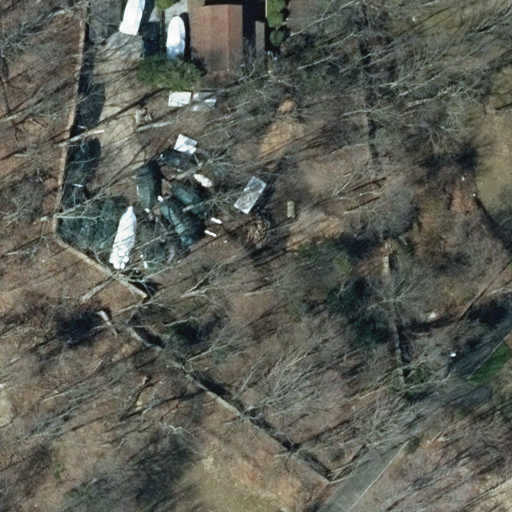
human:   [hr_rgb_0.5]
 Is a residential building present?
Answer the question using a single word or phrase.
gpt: yes

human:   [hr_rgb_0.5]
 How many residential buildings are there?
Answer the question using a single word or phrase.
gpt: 1

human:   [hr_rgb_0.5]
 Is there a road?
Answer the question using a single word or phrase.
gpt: no

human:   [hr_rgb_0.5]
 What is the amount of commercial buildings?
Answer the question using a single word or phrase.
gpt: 0

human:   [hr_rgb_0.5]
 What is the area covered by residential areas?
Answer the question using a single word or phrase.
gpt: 10637m2

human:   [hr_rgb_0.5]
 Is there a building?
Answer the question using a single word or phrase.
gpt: yes

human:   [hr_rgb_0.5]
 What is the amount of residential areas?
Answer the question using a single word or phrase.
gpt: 1

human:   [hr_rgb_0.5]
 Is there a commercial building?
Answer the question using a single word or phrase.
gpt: no

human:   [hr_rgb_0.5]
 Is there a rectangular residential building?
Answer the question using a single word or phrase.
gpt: no

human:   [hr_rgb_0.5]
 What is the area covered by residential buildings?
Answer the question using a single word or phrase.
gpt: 234m2

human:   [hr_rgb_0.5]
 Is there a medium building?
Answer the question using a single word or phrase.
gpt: yes

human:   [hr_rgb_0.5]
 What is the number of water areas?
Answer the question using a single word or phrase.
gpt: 0

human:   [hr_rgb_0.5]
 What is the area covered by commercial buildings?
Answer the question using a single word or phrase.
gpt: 0m2

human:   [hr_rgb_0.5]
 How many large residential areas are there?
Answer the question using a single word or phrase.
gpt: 1

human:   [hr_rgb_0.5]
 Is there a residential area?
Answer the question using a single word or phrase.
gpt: yes

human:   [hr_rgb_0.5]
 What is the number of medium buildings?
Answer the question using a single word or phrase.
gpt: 1

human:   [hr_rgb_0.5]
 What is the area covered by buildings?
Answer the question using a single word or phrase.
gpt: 245m2

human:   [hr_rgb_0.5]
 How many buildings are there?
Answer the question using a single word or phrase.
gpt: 2

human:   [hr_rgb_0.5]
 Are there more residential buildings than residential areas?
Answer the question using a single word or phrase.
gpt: no

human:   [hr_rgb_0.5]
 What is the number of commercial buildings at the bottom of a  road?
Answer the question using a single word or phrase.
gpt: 0

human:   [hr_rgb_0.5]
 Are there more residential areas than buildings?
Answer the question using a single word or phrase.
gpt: no

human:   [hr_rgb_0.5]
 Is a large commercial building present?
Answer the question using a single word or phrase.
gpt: no

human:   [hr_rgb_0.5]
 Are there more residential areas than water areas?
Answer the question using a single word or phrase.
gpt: yes

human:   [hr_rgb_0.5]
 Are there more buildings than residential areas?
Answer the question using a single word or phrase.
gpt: yes

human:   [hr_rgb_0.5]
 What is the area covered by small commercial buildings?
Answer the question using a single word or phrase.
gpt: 0m2

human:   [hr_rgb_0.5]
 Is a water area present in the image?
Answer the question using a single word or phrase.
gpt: no

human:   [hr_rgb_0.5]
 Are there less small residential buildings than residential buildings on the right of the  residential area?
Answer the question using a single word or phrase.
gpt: yes

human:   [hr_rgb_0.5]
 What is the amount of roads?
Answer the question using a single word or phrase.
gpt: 0

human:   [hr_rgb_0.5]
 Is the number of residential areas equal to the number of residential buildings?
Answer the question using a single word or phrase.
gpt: yes

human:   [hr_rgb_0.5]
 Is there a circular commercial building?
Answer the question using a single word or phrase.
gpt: no

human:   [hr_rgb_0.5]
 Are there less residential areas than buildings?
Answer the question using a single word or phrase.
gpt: yes

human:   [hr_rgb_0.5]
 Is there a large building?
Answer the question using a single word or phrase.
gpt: no

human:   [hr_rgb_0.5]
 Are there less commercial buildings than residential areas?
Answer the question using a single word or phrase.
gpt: yes

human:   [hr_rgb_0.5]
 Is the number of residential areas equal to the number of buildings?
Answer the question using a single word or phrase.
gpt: no

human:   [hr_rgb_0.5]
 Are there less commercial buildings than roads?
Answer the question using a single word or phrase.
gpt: no

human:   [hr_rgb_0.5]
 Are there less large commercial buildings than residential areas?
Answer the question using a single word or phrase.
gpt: yes

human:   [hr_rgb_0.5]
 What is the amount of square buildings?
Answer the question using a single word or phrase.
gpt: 0

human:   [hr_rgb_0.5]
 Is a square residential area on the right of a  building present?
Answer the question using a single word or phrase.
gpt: no

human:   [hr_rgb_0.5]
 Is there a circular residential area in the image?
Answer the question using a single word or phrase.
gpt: no

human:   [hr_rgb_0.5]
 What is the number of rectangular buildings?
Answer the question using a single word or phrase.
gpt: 1

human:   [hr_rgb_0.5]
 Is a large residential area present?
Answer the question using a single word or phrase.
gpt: yes

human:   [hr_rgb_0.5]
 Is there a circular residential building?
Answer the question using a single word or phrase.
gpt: no

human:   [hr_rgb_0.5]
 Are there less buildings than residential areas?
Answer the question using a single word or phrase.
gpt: no

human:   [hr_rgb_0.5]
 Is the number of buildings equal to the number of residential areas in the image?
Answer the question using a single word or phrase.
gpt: no

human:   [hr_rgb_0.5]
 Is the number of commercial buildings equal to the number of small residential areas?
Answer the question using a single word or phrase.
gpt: yes

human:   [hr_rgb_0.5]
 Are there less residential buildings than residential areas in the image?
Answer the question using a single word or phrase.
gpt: no

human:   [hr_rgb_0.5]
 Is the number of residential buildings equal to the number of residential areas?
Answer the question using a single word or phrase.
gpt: yes

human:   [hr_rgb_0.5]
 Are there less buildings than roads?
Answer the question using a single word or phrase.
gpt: no

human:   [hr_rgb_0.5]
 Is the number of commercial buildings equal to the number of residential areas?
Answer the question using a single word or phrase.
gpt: no

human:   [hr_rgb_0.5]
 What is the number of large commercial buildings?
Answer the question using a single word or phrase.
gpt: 0

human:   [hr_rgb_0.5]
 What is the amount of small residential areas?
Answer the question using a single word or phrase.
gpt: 0

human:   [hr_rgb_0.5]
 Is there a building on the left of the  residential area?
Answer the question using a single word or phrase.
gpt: no

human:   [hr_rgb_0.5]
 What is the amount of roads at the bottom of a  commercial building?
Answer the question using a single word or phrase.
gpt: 0

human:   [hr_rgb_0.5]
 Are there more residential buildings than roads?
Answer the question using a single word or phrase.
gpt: yes

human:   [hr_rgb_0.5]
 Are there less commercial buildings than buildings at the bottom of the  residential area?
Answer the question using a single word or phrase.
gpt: no

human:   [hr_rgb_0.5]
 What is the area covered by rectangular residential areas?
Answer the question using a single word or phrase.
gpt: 10637m2

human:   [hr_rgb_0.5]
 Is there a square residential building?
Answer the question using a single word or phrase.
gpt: no

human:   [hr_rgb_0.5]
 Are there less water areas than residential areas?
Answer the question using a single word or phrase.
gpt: yes

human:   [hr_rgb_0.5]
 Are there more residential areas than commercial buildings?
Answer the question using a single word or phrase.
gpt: yes

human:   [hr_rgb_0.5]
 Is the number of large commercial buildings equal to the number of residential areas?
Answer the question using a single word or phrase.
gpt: no

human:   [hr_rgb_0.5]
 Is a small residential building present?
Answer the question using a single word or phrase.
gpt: no

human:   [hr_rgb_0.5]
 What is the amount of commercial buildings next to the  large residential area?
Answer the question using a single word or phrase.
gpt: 0

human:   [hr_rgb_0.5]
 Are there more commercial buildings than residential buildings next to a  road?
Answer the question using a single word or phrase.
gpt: no

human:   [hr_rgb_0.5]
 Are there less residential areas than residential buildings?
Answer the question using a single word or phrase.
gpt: no